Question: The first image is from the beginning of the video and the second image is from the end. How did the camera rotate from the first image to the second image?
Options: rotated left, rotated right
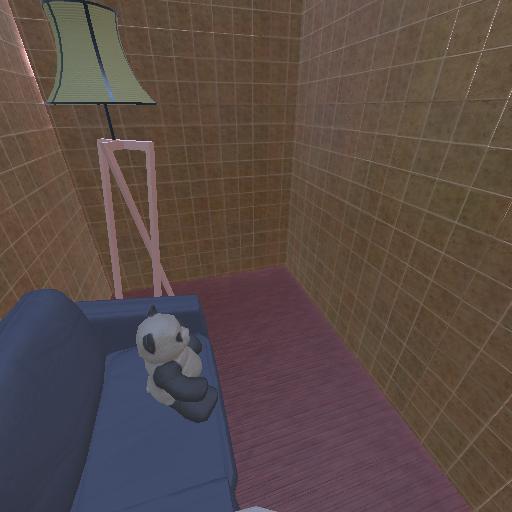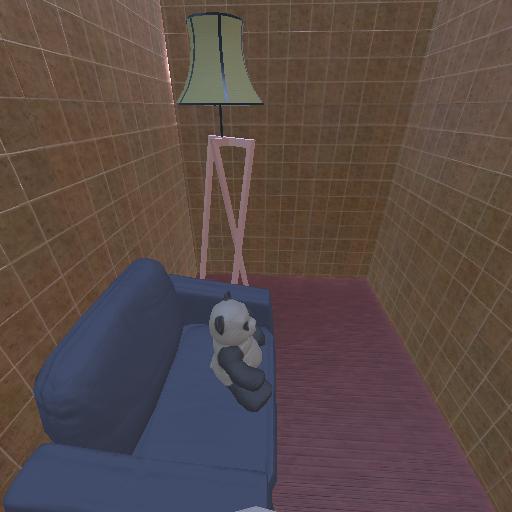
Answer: rotated left